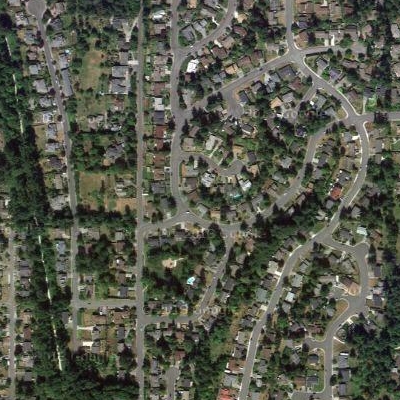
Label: Resident